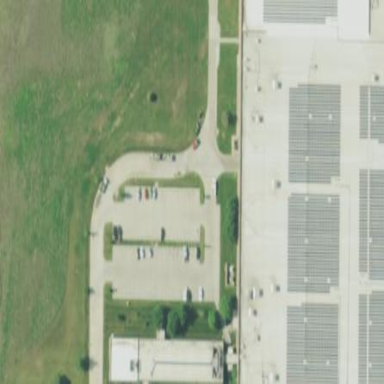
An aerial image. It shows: Parking area with surface.